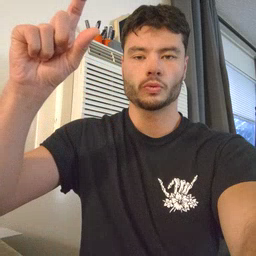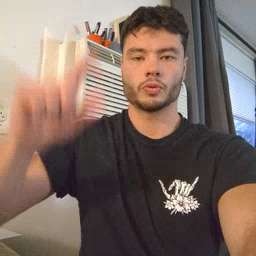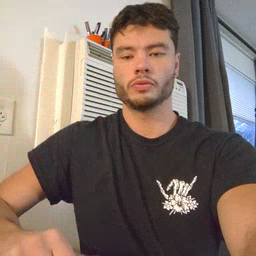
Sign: moon